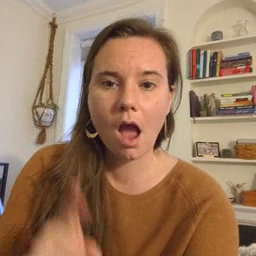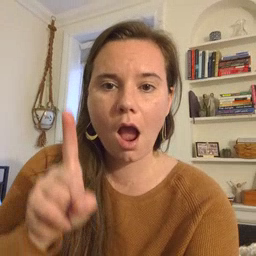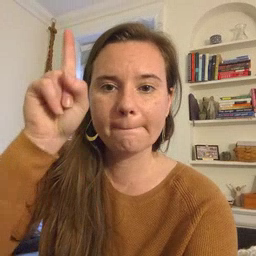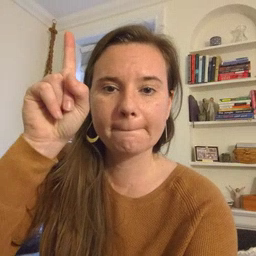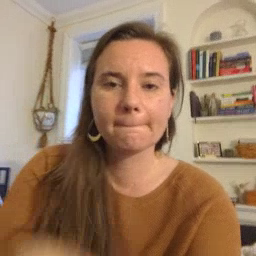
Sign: up